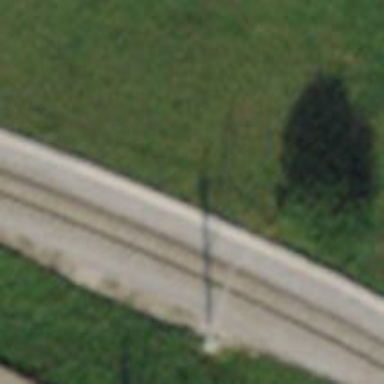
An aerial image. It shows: Narrow-gauge railway track with 1 electrified contact line.